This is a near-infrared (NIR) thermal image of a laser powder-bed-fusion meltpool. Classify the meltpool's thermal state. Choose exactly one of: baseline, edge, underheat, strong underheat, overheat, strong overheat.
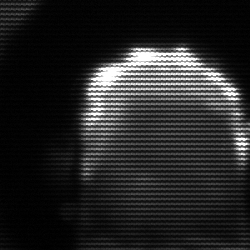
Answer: baseline